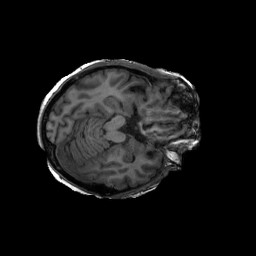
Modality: T1w
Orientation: axial
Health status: ill
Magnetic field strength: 3 T